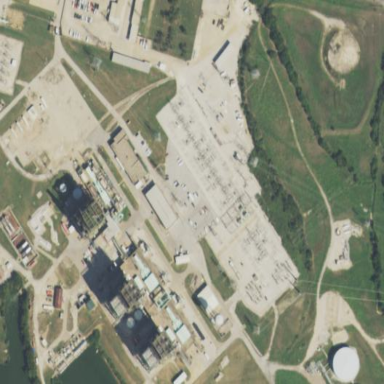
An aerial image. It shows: Industrial area with power plant.